Question: Count the number of objects in the diagram.
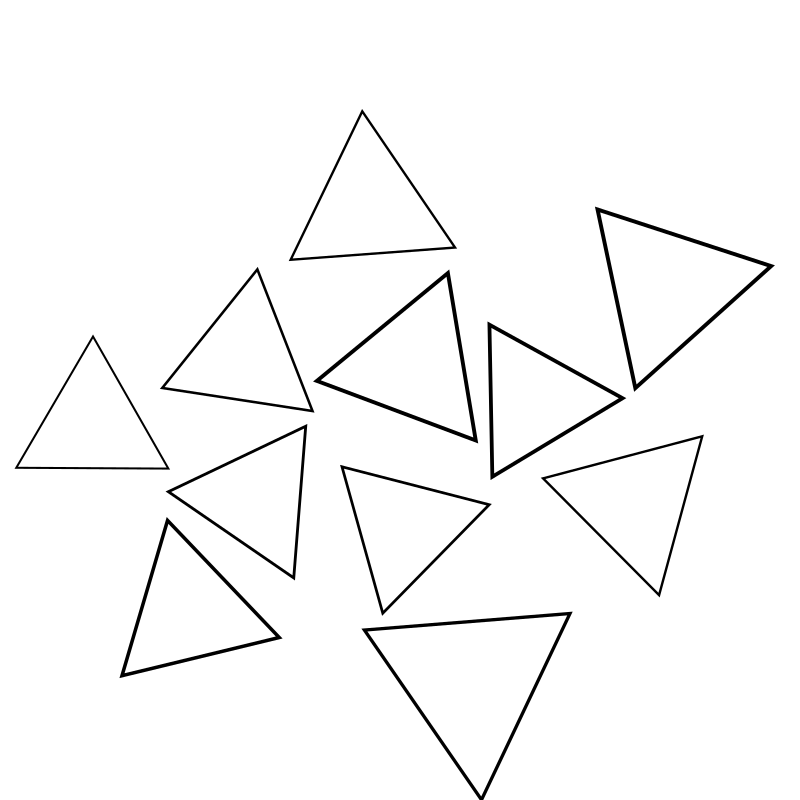
Answer: 11